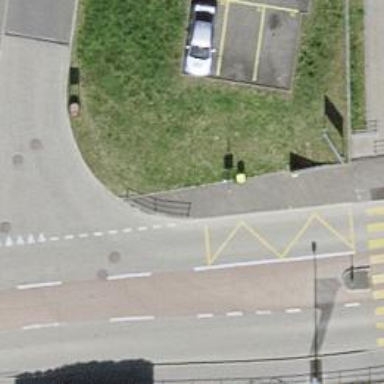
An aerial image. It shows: Post box.